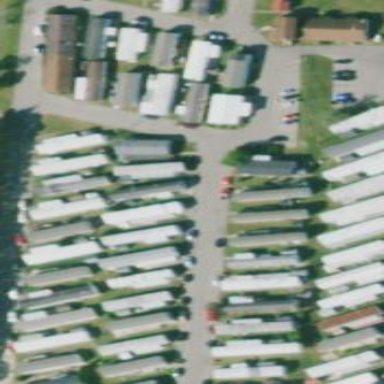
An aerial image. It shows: Residential area with mobile homes.